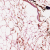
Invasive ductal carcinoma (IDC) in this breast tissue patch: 0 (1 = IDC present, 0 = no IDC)